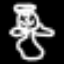
Label: angel